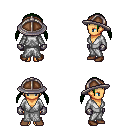
a pixel art fantasy rpg character, female body template, human, tanned skin, white robe, teal pants, green twin-tailed hairstyle, chain helm, metal gloves, brown shoes, four views (front, back, left, right), 2x2 character sprite sheet, small pixel art, hard edges, no anti-aliasing